Interaction volume radius: 5 \u00c5
Interaction volume height: 20 \u00c5
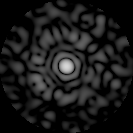
Disorder parameter: 0.8014